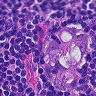
Metastatic tissue present: yes